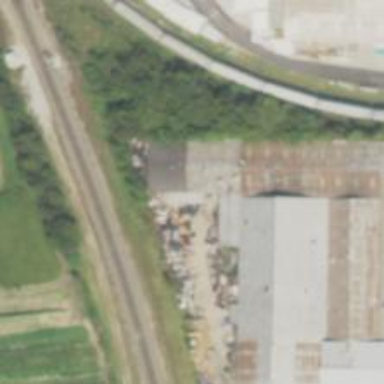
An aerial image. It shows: Disused railway.